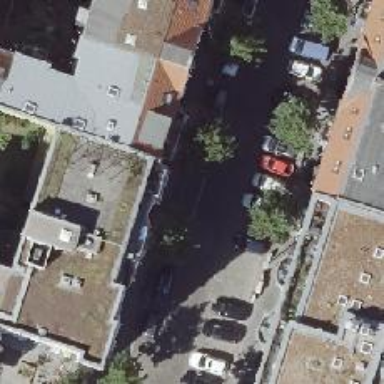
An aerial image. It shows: Parking lane.